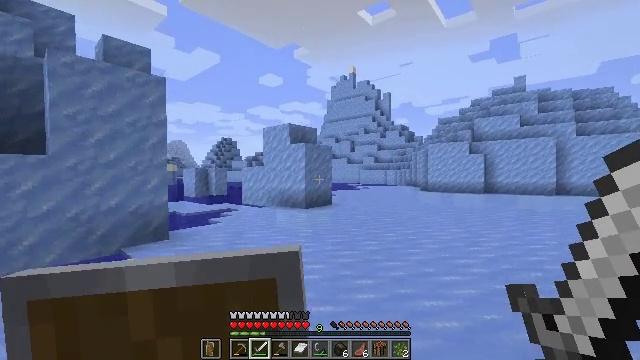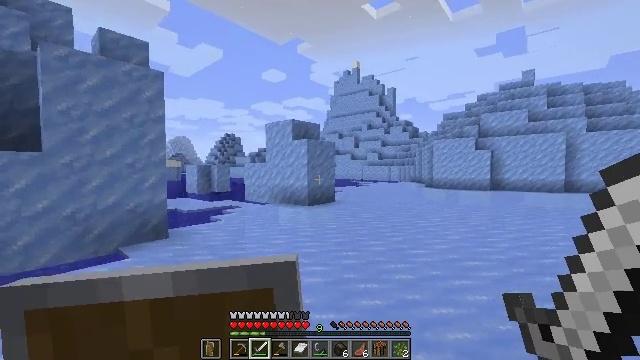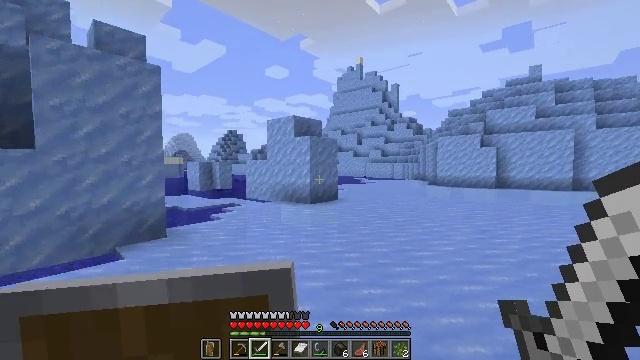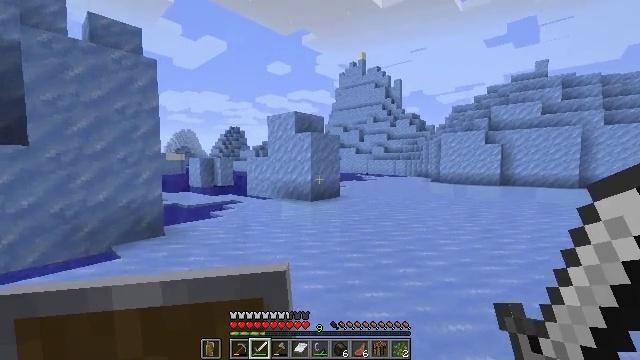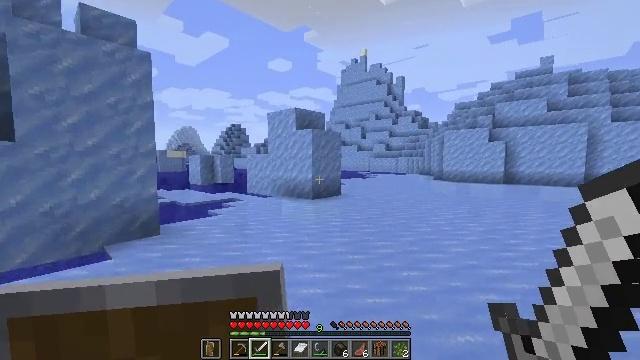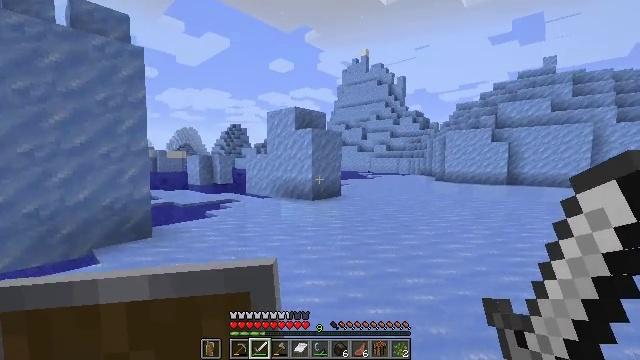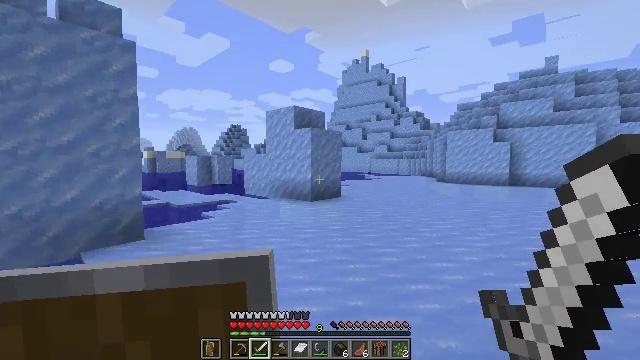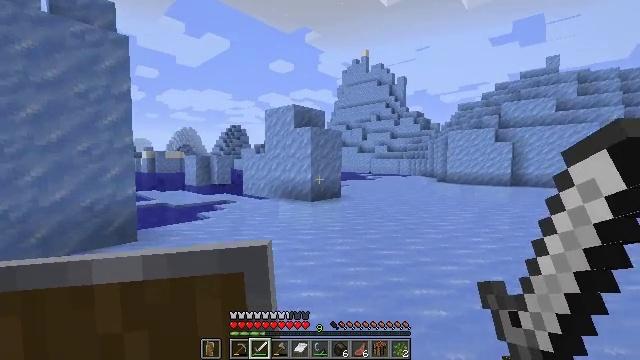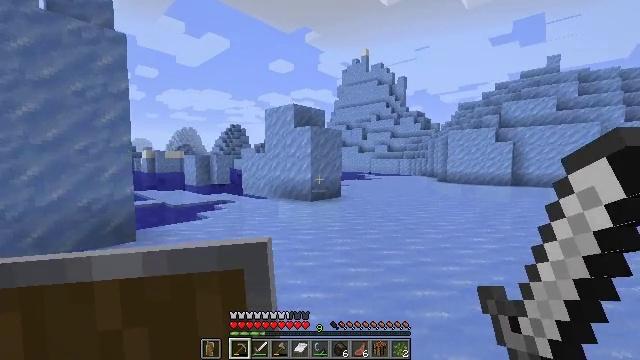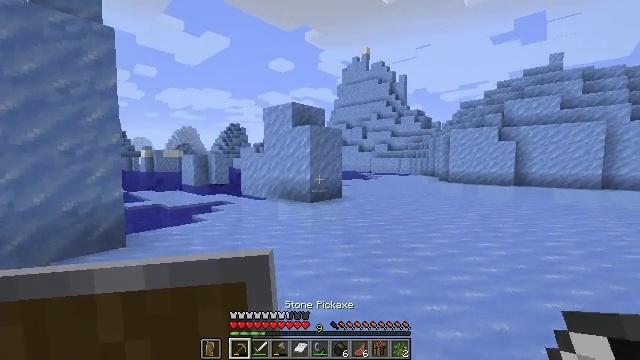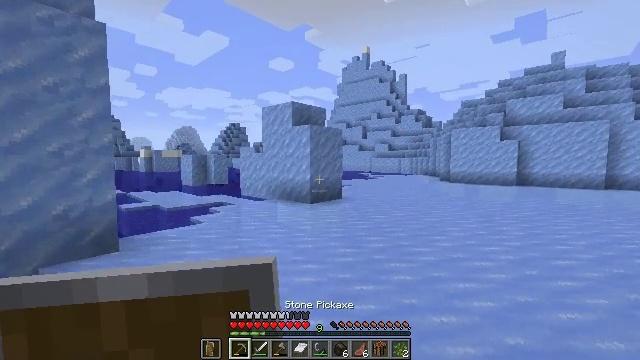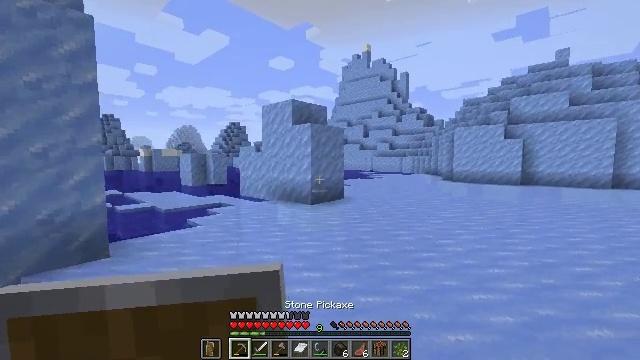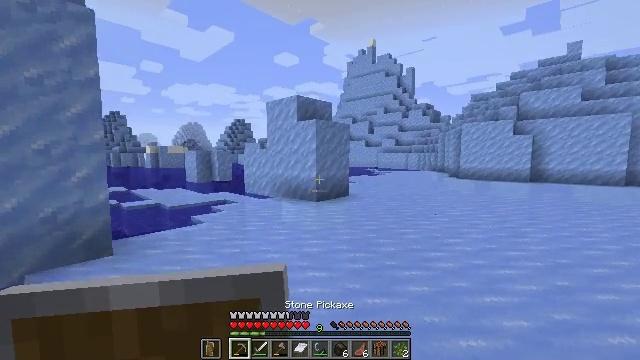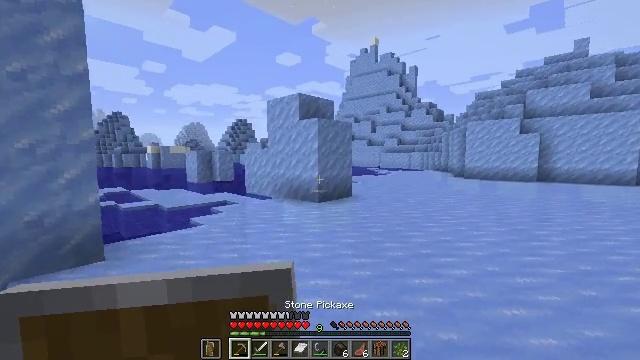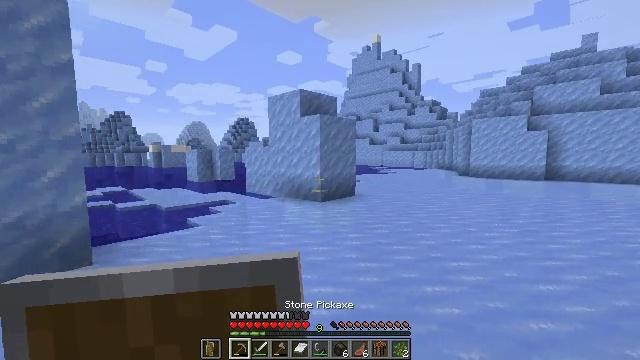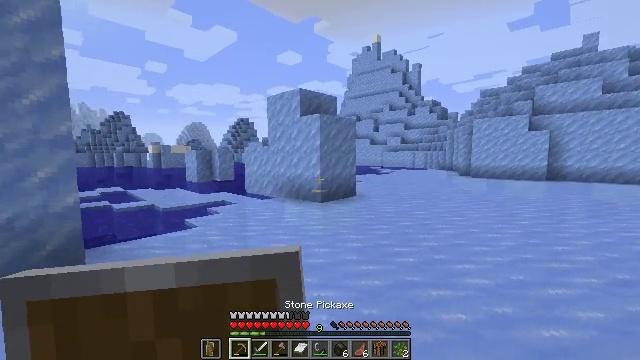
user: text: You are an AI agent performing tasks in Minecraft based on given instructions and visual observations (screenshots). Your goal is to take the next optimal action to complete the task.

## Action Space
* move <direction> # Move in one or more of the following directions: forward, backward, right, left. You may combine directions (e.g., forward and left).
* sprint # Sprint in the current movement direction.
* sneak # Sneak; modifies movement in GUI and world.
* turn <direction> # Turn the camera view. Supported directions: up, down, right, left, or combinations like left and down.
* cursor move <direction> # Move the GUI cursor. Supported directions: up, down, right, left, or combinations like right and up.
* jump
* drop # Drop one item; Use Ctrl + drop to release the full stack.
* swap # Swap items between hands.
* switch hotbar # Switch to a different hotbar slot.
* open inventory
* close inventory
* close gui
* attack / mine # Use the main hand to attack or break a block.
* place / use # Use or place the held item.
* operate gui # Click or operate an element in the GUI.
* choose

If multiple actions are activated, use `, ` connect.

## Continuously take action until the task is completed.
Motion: motion action
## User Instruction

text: Collect packed ice using a pickaxe.
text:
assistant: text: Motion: move forward
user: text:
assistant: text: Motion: move forward
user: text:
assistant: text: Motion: move forward
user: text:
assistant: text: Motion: move forward
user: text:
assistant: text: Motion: move forward
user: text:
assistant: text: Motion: move forward
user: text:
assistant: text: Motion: move forward
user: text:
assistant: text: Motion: move forward, switch to hotbar 1
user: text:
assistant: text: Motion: move forward, switch to hotbar 1
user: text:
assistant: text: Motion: move forward, switch to hotbar 1
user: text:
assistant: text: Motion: move forward, switch to hotbar 1
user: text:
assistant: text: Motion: move forward, turn left
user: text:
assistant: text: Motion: move forward
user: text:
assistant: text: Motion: move forward
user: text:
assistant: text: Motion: move forward
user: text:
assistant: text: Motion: move forward
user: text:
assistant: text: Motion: move forward
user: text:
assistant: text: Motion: move forward
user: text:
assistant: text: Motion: move forward
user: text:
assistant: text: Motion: move forward
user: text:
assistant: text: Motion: move forward
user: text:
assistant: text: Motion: move forward
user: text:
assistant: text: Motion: move forward
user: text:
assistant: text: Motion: move forward
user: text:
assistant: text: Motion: move forward
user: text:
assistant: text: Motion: move forward
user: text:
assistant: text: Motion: move forward
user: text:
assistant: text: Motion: move forward
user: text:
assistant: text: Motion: move forward
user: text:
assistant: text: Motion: move forward